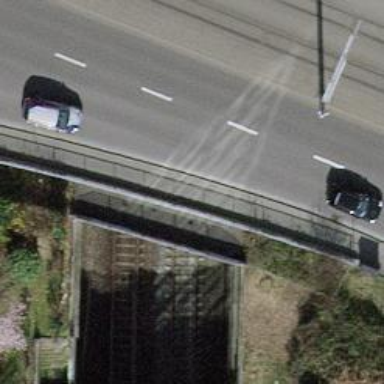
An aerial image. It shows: Railway track with contact line for electrification.